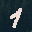
Label: 1